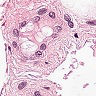
Metastatic tissue present: no